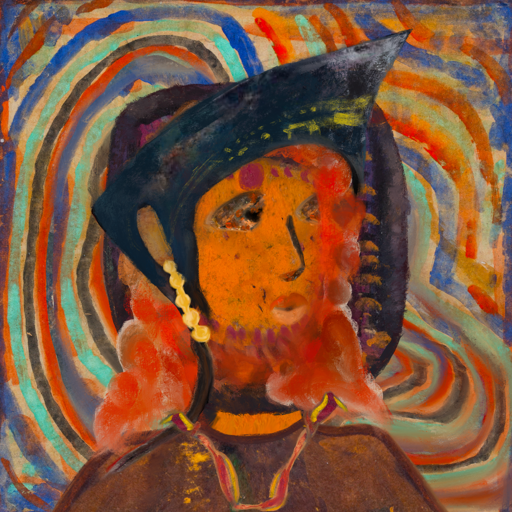
Background: Sisters, Head And Neck Side: Doll_w_Hair, Face Side: Gypsy_Queen, Bust: Comrade, Hair Side: Rupkatha, Head Accessory: Irani, Second Necklace: Gypsy_Mother_1, Necklace: Blank, Baby: Blank